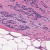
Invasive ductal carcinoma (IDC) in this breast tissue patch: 0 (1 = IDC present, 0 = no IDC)